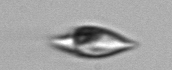
Label: Amphidinium